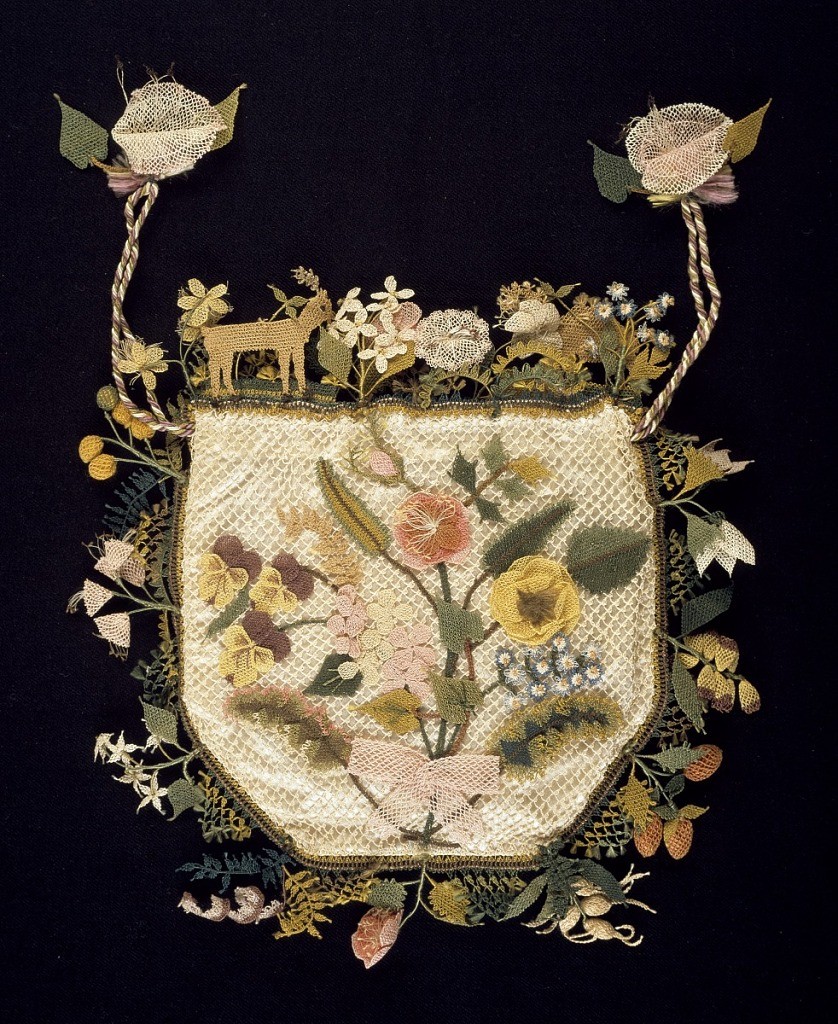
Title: Purse
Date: early 19th century
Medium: silk, wire; silk lining Technique: needle knotting (bebilla or oya), silk satin lining Label: silk needle knotting (bebilla or oya), silk satin lining
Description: Flat purse with a drawstring top; one face has a bouquet of flowers, the other a basket of flowers. The sides and top are decorated with a deep edging of fruit, flowers, and animals, including a camel. In polychrome silks over white satin. An example of a type of needle knotting called oya, practiced in the Eastern Mediterranean.